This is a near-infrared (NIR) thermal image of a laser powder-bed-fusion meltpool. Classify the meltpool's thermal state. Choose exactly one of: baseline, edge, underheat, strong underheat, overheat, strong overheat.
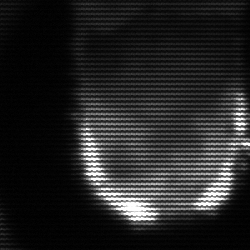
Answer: baseline